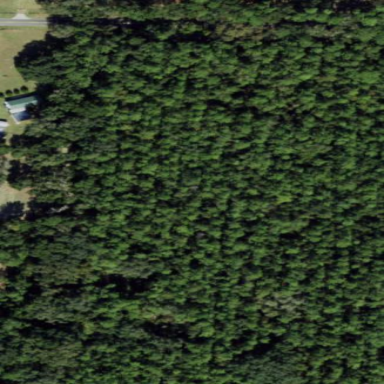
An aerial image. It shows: Forest with needle-leaved trees.